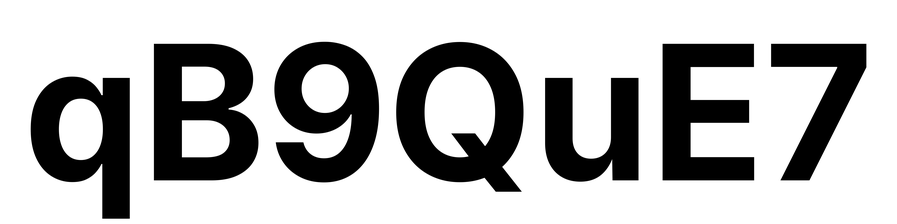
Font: Inter_Bold